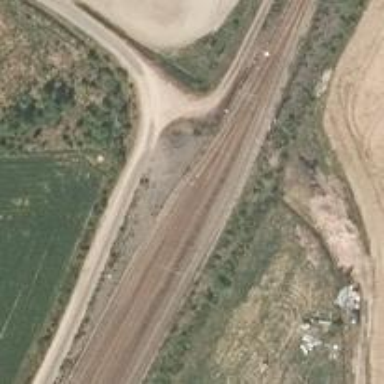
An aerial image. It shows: Siding railway line with electrified contact line for the trains.